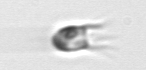
Label: Balanion